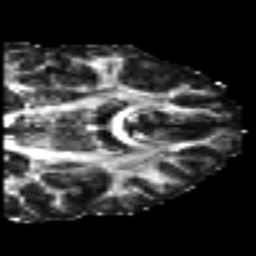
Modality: FA
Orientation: coronal
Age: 18
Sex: male
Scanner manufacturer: siemens
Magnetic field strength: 3 T
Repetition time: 7 s
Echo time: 0.0926 s